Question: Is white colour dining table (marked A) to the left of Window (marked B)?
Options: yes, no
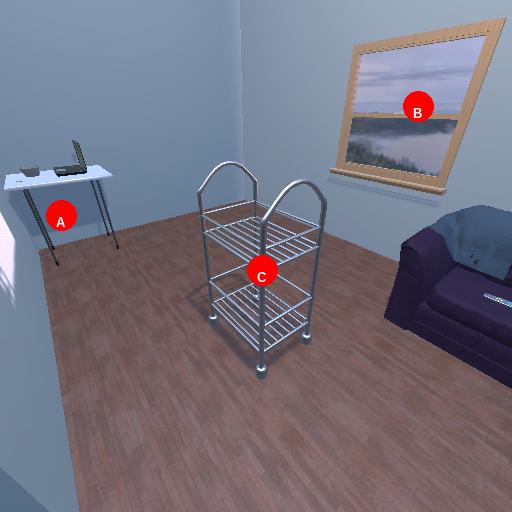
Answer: yes